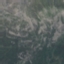
Land use / land cover class: HerbaceousVegetation